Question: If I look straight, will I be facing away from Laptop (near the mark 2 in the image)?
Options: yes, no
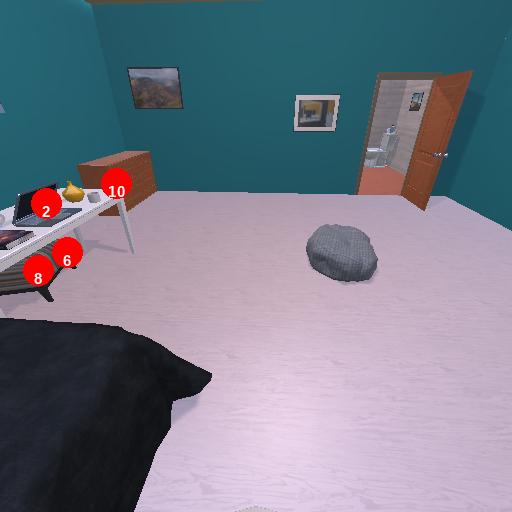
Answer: yes